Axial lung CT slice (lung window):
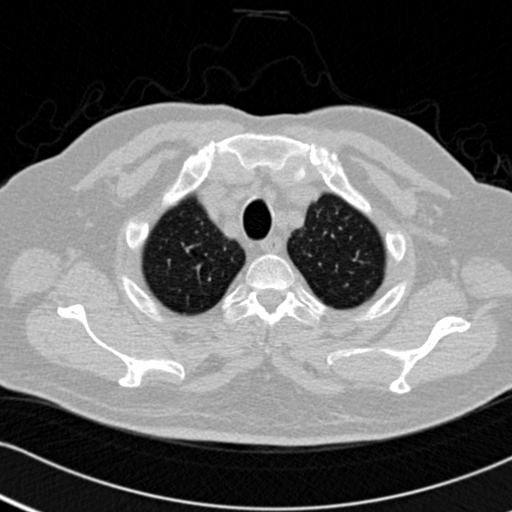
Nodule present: no